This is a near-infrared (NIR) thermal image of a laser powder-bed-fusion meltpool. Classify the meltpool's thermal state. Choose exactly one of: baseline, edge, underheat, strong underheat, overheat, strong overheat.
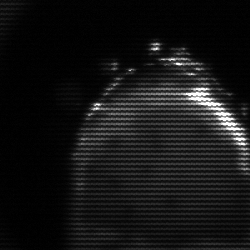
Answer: edge